Question: In order to remove most of the unwanted edges, I need to connect components in the image and filter out the components that do not have exactly one hole based on their Euler number.
I know that I have to use image processing functions 'bwconncomp' and 'regionprops' but I don't have experience with them.
This is my code:
'''
rgb=imread('2whgyzr.jpg');
gray_scale = rgb2gray(rgb);
BW3 = edge(gray_scale,'canny',[],1);
'''
and this is the image:

Thanks in advance
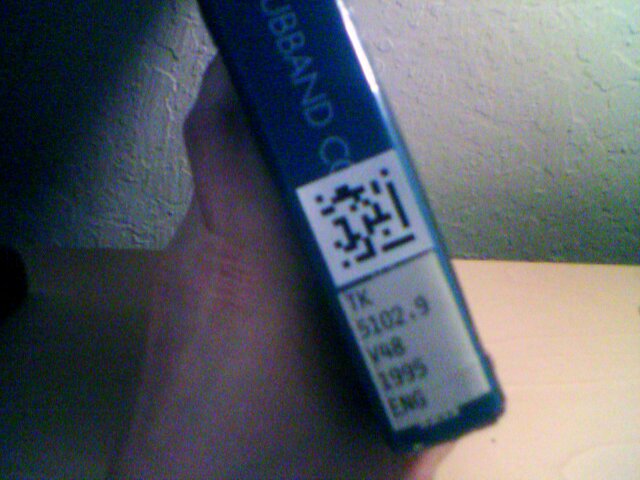
Answer: This should do the job if I understand your question correct:
'''
filtered = false(size(BW3));
CC = bwconncomp(BW3);
CC_props = regionprops(CC,'EulerNumber');
for cc_idx = 1:length(CC.PixelIdxList)
if(CC_props(cc_idx).EulerNumber == 0)
pixels = CC.PixelIdxList{cc_idx};
filtered(pixels) = true;
end
end
imshow(filtered)
'''